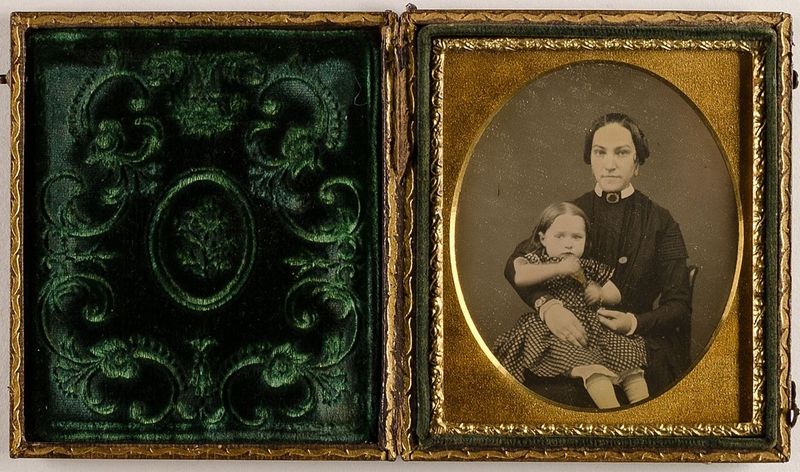
Titel: Frau mit Kind
Standort: Hamburg
Institution: Museum für Kunst und Gewerbe Hamburg
Schlagwörter: frau, gesten, figur, mutter, tochter, foto, fotografie, photographie, doppelbildnis, doppelportrait, photo, etui, lichtbild, daguerreotypie, bildwerke, angewandte und bildende kunst, hessische systematik, mädchen, armhaltungen, porträtfotografie, porträtphotographie, doppelporträt